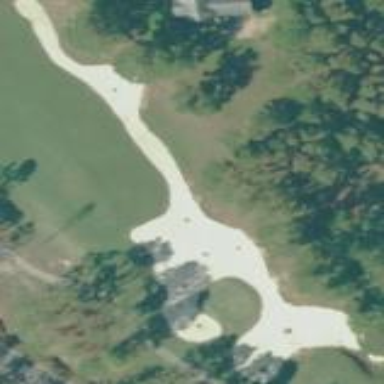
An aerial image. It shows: Golf bunker filled with sandy terrain.